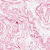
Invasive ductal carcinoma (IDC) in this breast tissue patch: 0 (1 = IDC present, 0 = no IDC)